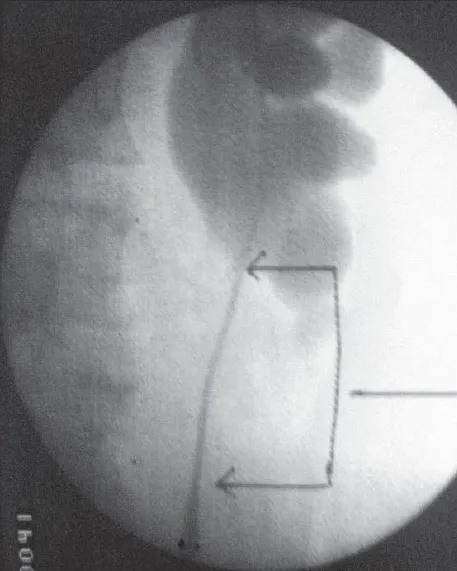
Left retrograde pyelography after an antegrade endopyelotomy.
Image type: radiology (x_ray)